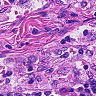
Metastatic tissue present: no